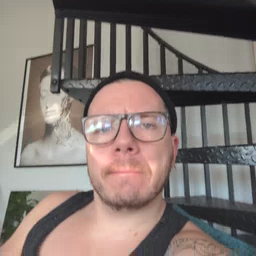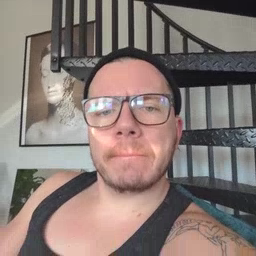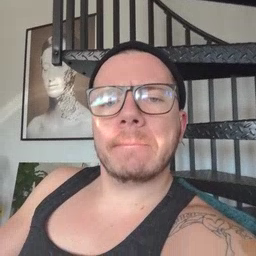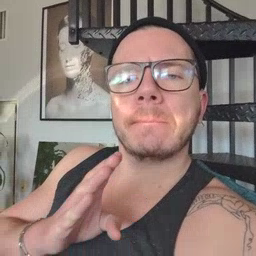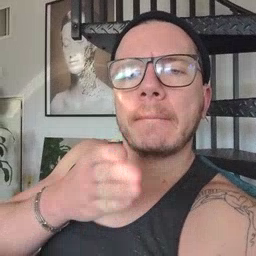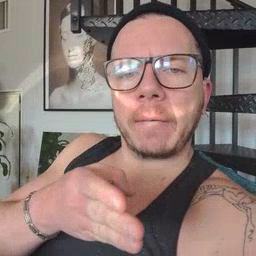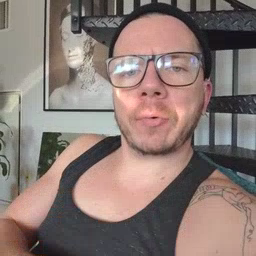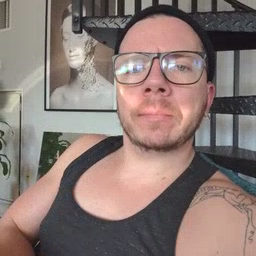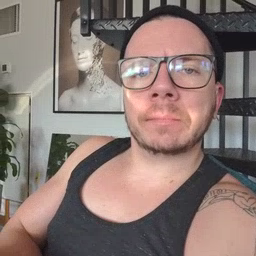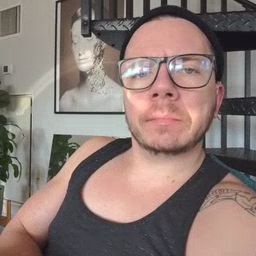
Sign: after